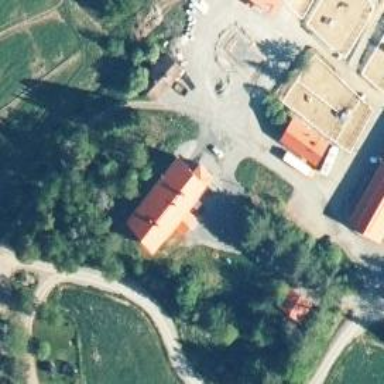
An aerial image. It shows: Veterinary facility.